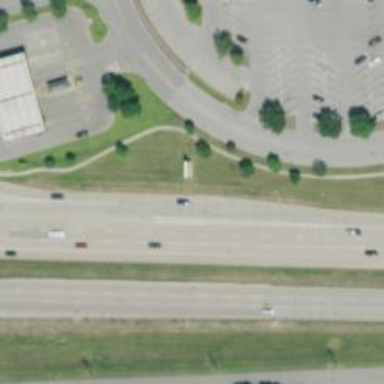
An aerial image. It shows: Primary link highway.